Question: I did the following and I am getting the error message
- - - -
And I am still getting the following error message! You can open the image on new tab or save the image so you can view the message more clearly
I tried running check_reqs and it only gave me one line which was

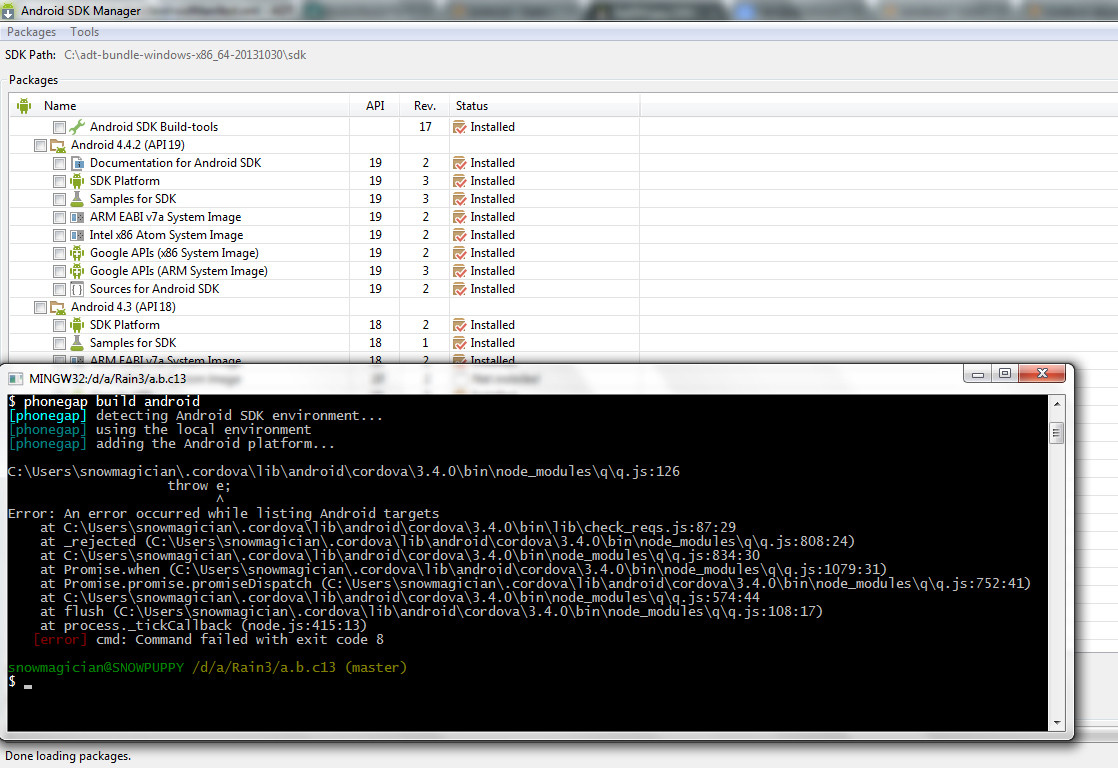
Answer: "I updated my Cordova to the latest version, 3.4.0 by the command npm -g update phonegap"
Cordova and PhoneGap are two different things in terms of command line clients. Have you run 'npm -g install cordova'? You need to have both for the phonegap client to work with local builds.